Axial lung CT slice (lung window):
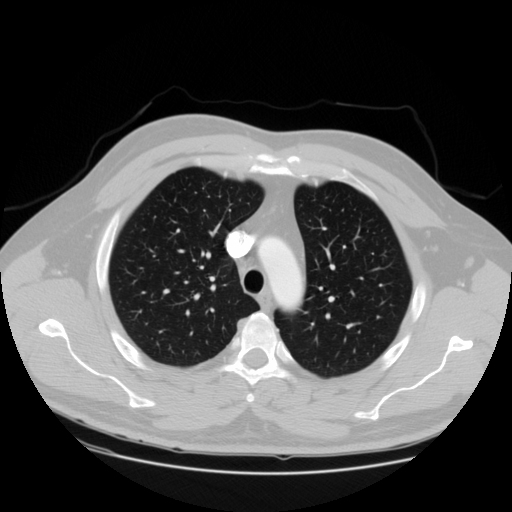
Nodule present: no